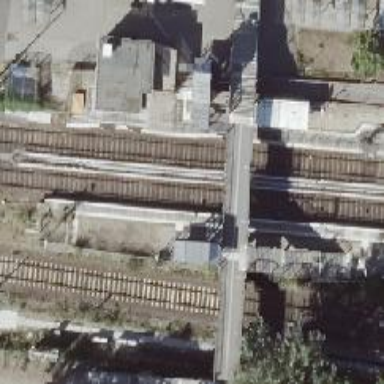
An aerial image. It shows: Close-up of railway platform edge.